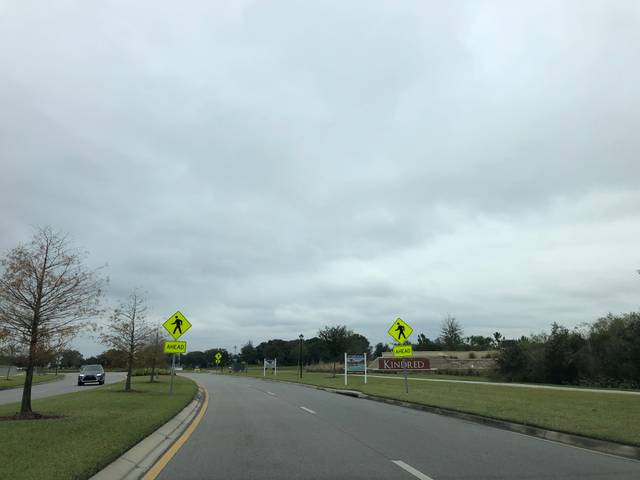
Region: United States
Coordinates: 28.271, -81.357